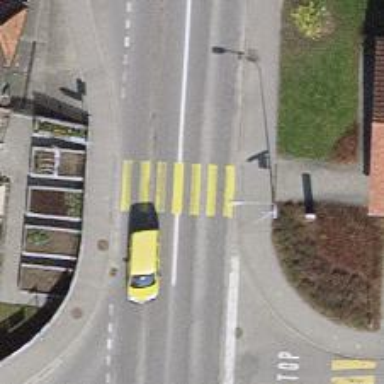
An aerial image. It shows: Zebra crossing on the road.